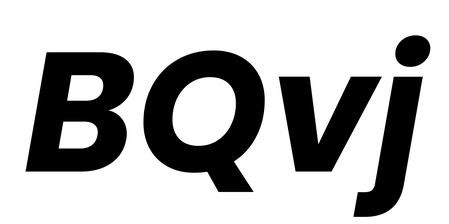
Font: Poppins-BoldItalic